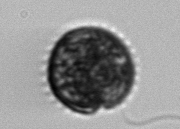
Label: Alexandrium_catenella